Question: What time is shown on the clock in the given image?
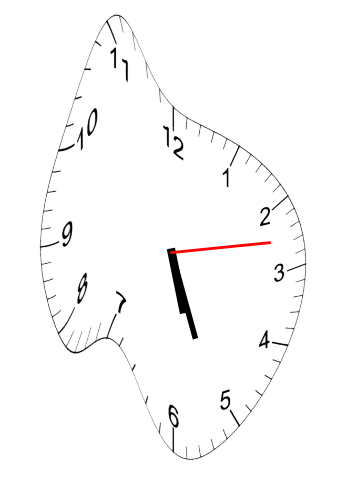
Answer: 05:26:13